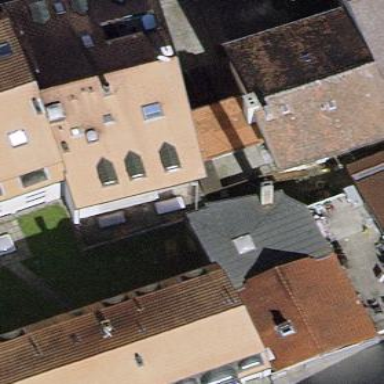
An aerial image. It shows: Apartments building with gambrel roof.